Question:
My cube looked like this (the house) after I tried to use glnormal for the lighting. If I get rid of glnormal then it's fine, if I were to get rid of glDepthFunc(GL_ALWAYS); then it's fine as well , dont know what's going on here.
Also another question, after I used glDepthFunc(GL_ALWAYS);, I tried to add something else which I translated the z axis coordinate to be behind the house but I still see it? Did I misunderstood depth testing?
initial setup
'''
glEnable(GL_LIGHTING);
GLfloat light[] = {1,1,1,1};
GLfloat light_position[] = {20,20,-5,1};
glLightfv(GL_LIGHT0,GL_DIFFUSE,light);
glLightfv(GL_LIGHT0,GL_POSITION,light_position);
glEnable(GL_LIGHT0);
glClear(GL_DEPTH_BUFFER_BIT);
glEnable(GL_DEPTH_TEST);
glCullFace(GL_FRONT_AND_BACK);
// Draw stuff
drawbackground();
glDepthFunc(GL_ALWAYS);
'''
the function that draws the cube
'''
void Cube::walk_gl(){
double xx = 0.0, yy=0.0;
glPolygonMode( GL_FRONT_AND_BACK, GL_FILL );
glBegin(GL_QUADS);
glNormal3d(0, 0, -1);
glVertex3d(xx, yy, 1.0);
glVertex3d(xx+1.0, yy, 1.0);
glVertex3d(xx+1.0, yy+1.0, 1.0);
glVertex3d(xx, yy+1.0, 1.0);
glNormal3d(0, 0, 1);
glVertex3d(xx, yy, 0.0);
glVertex3d(xx+1.0, yy, 0.0);
glVertex3d(xx+1.0, yy+1.0, 0.0);
glVertex3d(xx, yy+1.0, 0.0);
glNormal3d(0, -1, 0);
glVertex3d(xx, yy, 0.0);
glVertex3d(xx+1.0, yy, 0.0);
glVertex3d(xx+1.0, yy, 1.0);
glVertex3d(xx, yy, 1.0);
glNormal3d(0, 1, 0);
glVertex3d(xx, yy+1.0, 0.0);
glVertex3d(xx+1.0, yy+1.0, 0.0);
glVertex3d(xx+1.0, yy+1.0, 1.0);
glVertex3d(xx, yy+1.0, 1.0);
glNormal3d(-1, 0, 0);
glVertex3d(xx, yy, 0.0);
glVertex3d(xx, yy+1.0, 0.0);
glVertex3d(xx, yy+1.0, 1.0);
glVertex3d(xx, yy, 1.0);
glNormal3d(1, 0, 0);
glVertex3d(xx+1.0, yy, 0.0);
glVertex3d(xx+1.0, yy+1.0, 0.0);
glVertex3d(xx+1.0, yy+1.0, 1.0);
glVertex3d(xx+1.0, yy, 1.0);
glEnd();
}
'''
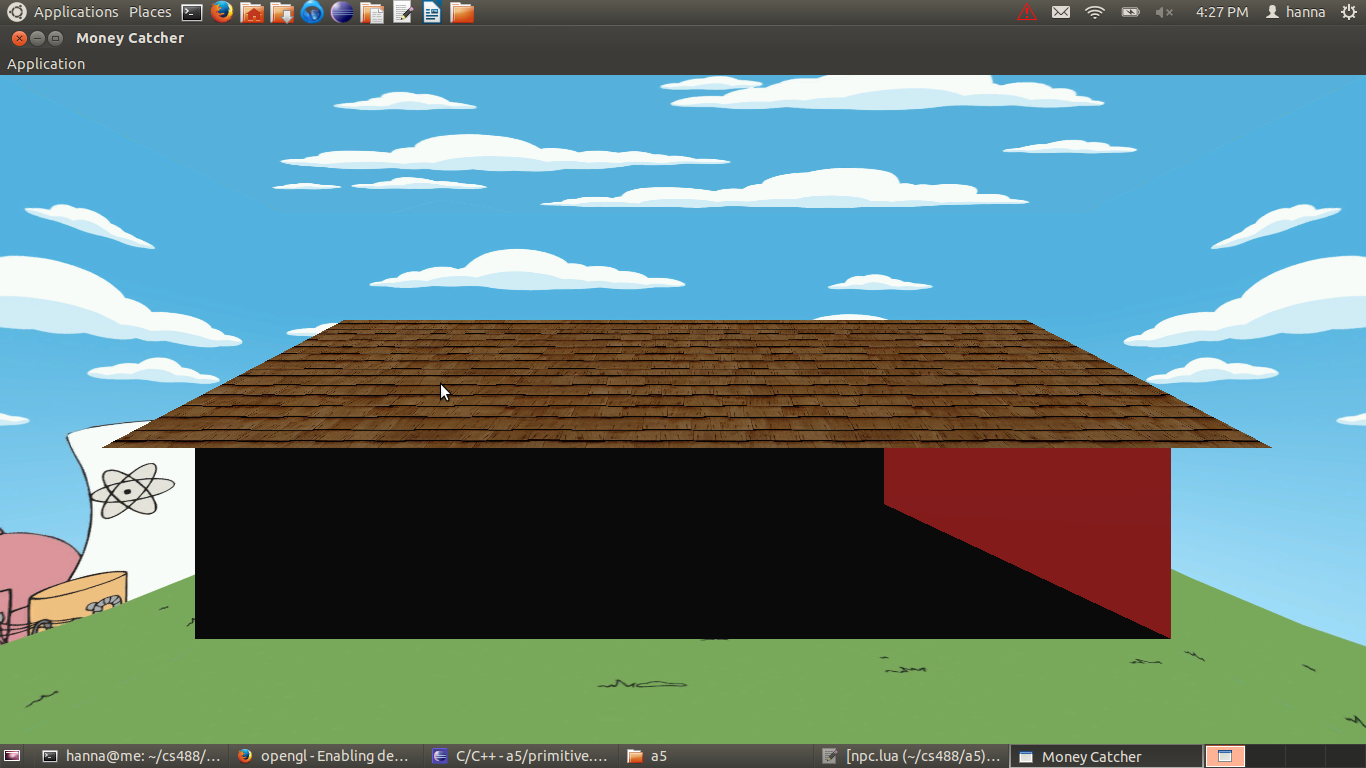
Answer: 'glCullFace(GL_FRONT_AND_BACK);' seems rather suspicious. 'GL_FRONT_AND_BACK' would discard all faces, allowing lines and points only.
The common, classic setup is something like the following:
'''
glEnable(GL_CULL_FACE); //<-- missing
glCullFace(GL_BACK);
glEnable(GL_LIGHTING); //<-- missing
glEnable(GL_LIGHT0);
glLightModeli(GL_LIGHT_MODEL_TWO_SIDE,0); //Despite culling is on anyway,
//the back faces of 'solid' meshes don't
//need illumination
glEnable(GL_DEPTH_TEST);
glDepthFunc(GL_LESS); //GL_ALWAYS allows back faces to cover front faces in your scene
'''